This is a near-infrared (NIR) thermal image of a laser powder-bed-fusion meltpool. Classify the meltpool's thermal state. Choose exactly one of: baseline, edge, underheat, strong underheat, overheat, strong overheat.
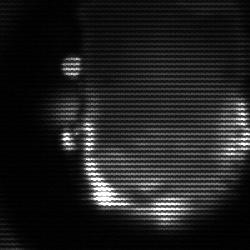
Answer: baseline